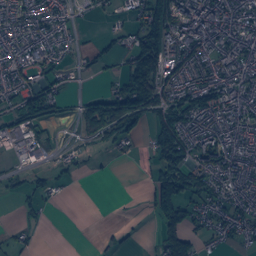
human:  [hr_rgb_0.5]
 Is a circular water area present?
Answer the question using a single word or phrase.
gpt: yes

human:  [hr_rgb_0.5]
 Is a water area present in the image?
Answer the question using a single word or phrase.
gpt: yes

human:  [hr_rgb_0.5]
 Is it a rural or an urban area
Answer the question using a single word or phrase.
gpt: urban

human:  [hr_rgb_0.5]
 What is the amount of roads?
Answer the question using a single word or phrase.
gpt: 995

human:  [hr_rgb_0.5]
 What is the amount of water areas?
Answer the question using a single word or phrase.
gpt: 14

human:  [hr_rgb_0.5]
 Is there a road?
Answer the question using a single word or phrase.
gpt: yes

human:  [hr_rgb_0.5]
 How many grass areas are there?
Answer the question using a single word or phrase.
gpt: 261

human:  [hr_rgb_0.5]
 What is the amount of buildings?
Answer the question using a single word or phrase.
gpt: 6703

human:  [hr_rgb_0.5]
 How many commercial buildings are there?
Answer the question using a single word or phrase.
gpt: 75

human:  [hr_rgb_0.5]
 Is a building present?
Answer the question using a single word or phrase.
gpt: yes

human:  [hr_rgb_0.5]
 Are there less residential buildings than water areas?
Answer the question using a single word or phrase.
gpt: no

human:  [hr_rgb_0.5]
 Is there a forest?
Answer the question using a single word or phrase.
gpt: yes

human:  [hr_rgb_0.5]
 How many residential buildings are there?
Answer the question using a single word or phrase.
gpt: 6583

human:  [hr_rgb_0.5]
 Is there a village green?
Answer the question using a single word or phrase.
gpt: yes

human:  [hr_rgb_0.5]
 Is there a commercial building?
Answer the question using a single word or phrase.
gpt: yes

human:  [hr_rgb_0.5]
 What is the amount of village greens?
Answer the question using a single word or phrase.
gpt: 46

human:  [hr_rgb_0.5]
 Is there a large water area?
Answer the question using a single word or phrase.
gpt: yes

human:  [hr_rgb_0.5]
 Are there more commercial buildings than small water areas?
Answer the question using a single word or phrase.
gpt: yes

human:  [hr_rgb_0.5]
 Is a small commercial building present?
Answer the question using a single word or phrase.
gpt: yes

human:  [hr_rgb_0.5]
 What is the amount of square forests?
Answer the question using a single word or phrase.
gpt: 0

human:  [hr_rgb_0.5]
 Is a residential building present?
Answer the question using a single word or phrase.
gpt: yes

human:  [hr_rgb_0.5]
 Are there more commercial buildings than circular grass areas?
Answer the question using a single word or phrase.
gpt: yes

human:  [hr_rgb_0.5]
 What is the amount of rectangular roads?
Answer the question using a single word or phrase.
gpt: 0

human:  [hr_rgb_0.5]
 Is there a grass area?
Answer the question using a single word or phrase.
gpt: yes

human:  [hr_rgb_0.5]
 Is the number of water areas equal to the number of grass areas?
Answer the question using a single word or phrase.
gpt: no

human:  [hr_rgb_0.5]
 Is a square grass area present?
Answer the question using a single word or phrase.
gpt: yes

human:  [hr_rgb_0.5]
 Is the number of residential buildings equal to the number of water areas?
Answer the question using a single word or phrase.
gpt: no

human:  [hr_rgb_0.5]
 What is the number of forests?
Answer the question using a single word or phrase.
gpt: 139

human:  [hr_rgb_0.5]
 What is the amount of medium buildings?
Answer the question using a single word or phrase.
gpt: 38

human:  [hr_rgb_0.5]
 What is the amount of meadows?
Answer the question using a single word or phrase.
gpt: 13

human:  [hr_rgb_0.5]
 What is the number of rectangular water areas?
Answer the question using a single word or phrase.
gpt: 3

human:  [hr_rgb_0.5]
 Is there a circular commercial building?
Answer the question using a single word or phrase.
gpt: no

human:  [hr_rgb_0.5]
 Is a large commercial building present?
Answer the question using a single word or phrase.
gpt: yes

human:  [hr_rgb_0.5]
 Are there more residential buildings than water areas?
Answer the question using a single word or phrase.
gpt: yes

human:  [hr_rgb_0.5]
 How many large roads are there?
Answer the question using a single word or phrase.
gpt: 0

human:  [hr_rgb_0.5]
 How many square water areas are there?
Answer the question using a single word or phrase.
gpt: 3

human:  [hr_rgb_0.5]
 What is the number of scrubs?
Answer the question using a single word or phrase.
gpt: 5

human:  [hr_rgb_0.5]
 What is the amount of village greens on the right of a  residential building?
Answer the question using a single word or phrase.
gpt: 46

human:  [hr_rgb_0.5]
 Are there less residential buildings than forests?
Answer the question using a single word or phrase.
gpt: no

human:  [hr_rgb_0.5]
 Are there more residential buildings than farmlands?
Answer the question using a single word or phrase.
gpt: yes

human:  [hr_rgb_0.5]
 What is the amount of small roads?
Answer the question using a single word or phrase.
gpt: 995

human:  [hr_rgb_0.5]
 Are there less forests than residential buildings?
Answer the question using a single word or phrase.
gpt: yes

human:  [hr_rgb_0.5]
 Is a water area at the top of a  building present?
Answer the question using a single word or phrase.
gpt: yes

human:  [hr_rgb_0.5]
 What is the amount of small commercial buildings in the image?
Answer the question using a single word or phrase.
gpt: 62

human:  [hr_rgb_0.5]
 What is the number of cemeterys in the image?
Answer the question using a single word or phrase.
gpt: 5

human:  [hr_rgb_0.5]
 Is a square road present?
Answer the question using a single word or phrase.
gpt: no

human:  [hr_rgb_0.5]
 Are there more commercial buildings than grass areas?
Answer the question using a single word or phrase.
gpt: no

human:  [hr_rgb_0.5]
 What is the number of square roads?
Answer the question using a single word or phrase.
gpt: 0

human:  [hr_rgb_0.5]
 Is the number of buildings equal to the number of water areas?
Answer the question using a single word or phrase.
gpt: no

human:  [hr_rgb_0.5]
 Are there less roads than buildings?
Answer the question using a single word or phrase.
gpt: yes

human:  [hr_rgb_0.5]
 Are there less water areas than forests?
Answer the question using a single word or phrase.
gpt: yes

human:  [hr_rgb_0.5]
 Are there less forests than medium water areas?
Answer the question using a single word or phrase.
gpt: no

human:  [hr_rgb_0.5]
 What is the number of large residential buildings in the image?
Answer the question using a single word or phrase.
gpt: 5

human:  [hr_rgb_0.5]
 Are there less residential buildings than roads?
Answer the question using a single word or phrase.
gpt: no

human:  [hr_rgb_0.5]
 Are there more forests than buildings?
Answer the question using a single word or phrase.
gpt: no

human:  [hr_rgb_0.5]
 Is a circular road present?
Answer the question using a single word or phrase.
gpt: no

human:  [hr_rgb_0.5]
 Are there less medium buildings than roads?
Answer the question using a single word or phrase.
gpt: yes

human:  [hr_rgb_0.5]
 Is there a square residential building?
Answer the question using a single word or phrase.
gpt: yes

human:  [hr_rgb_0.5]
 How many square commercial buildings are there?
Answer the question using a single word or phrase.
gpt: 0

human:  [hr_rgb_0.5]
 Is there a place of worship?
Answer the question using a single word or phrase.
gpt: yes

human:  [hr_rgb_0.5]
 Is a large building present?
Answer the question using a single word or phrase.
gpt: yes

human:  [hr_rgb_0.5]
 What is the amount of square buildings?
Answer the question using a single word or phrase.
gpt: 10

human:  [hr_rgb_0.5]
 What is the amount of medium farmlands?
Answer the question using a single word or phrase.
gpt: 0

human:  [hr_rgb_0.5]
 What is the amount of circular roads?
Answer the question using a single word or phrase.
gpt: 0